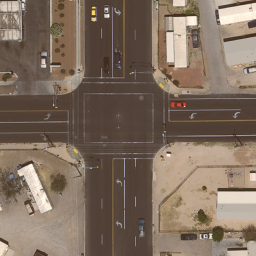
Label: intersection